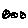
Label: moon